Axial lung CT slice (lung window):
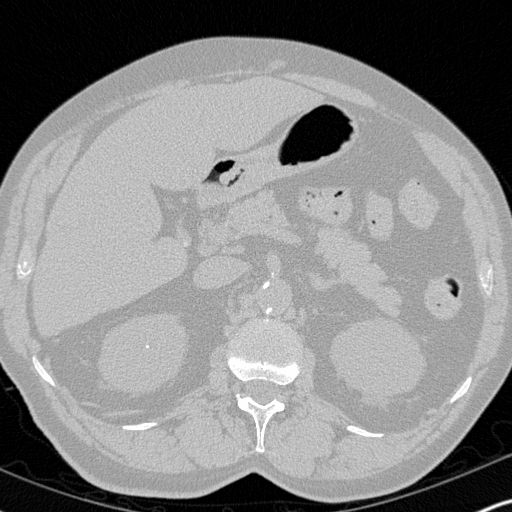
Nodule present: no